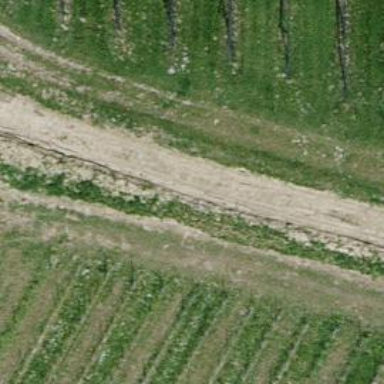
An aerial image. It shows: Track with grass surface of grade 2 quality.